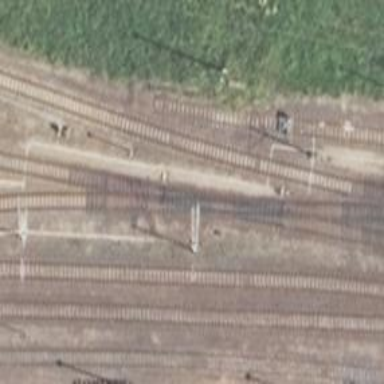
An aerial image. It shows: Rail yard with electrified contact lines for railway operations.